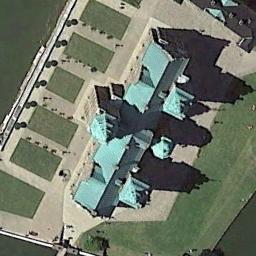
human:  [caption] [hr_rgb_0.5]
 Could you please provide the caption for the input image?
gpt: The palace is on the grass .

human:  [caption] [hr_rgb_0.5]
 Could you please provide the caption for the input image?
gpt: There are several different sizes of grass beside the palace .

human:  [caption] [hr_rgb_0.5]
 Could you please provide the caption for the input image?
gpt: The green palace with some towers is surrounded by the waters .

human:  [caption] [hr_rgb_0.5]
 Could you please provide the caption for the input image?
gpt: The palace is rectangular on the outside and round inside .

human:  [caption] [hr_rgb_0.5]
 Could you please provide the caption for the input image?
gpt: There are some green lawns beside the cyan palace .